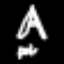
Label: The Eiffel Tower